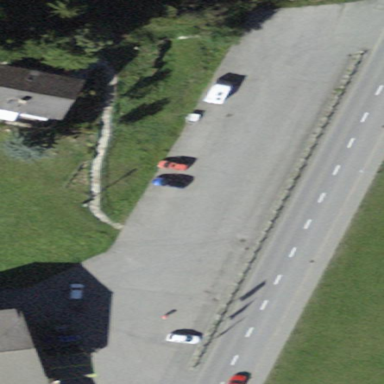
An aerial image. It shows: Parking area with asphalt surface.